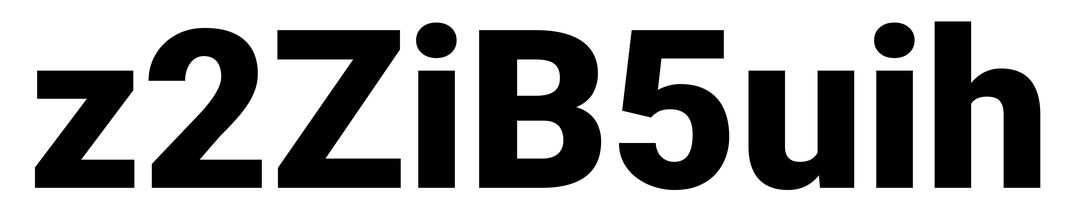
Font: Roboto_Black